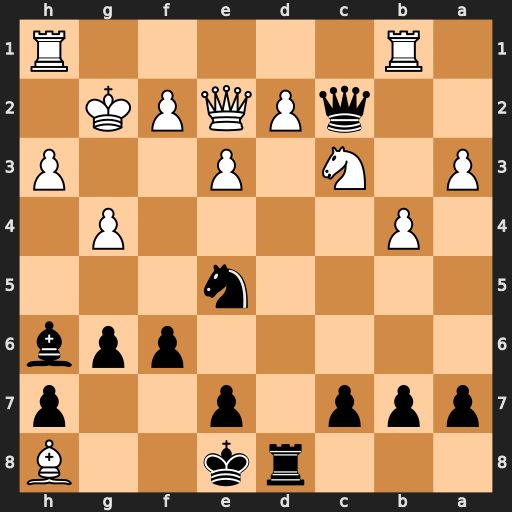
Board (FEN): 3rk2B/ppp1p2p/5ppb/4n3/1P4P1/P1N1P2P/2qPQPK1/1R5R
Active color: b
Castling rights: -
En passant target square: -
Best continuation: Rxd2 Rbc1 Rxe2 Rxc2 Rxc2